Question: I have a plot of spatial data that I display with imshow().
I need to be able to overlay the crystal lattice that produced the data. I have a png
file of the lattice that loads as a black and white image.The parts of this image I want to
overlay are the black lines that are the lattice and not see the white background between the lines.
I'm thinking that I need to set the alphas for each background ( white ) pixel to transparent (0 ? ).
I'm so new to this that I don't really know how to ask this question.
EDIT:
'''
import matplotlib.pyplot as plt
import numpy as np
lattice = plt.imread('path')
im = plt.imshow(data[0,:,:],vmin=v_min,vmax=v_max,extent=(0,32,0,32),interpolation='nearest',cmap='jet')
im2 = plt.imshow(lattice,extent=(0,32,0,32),cmap='gray')
#thinking of making a mask for the white background
mask = np.ma.masked_where( lattice < 1,lattice ) #confusion here b/c even tho theimage is gray scale in8, 0-255, the numpy array lattice 0-1.0 floats...?
'''

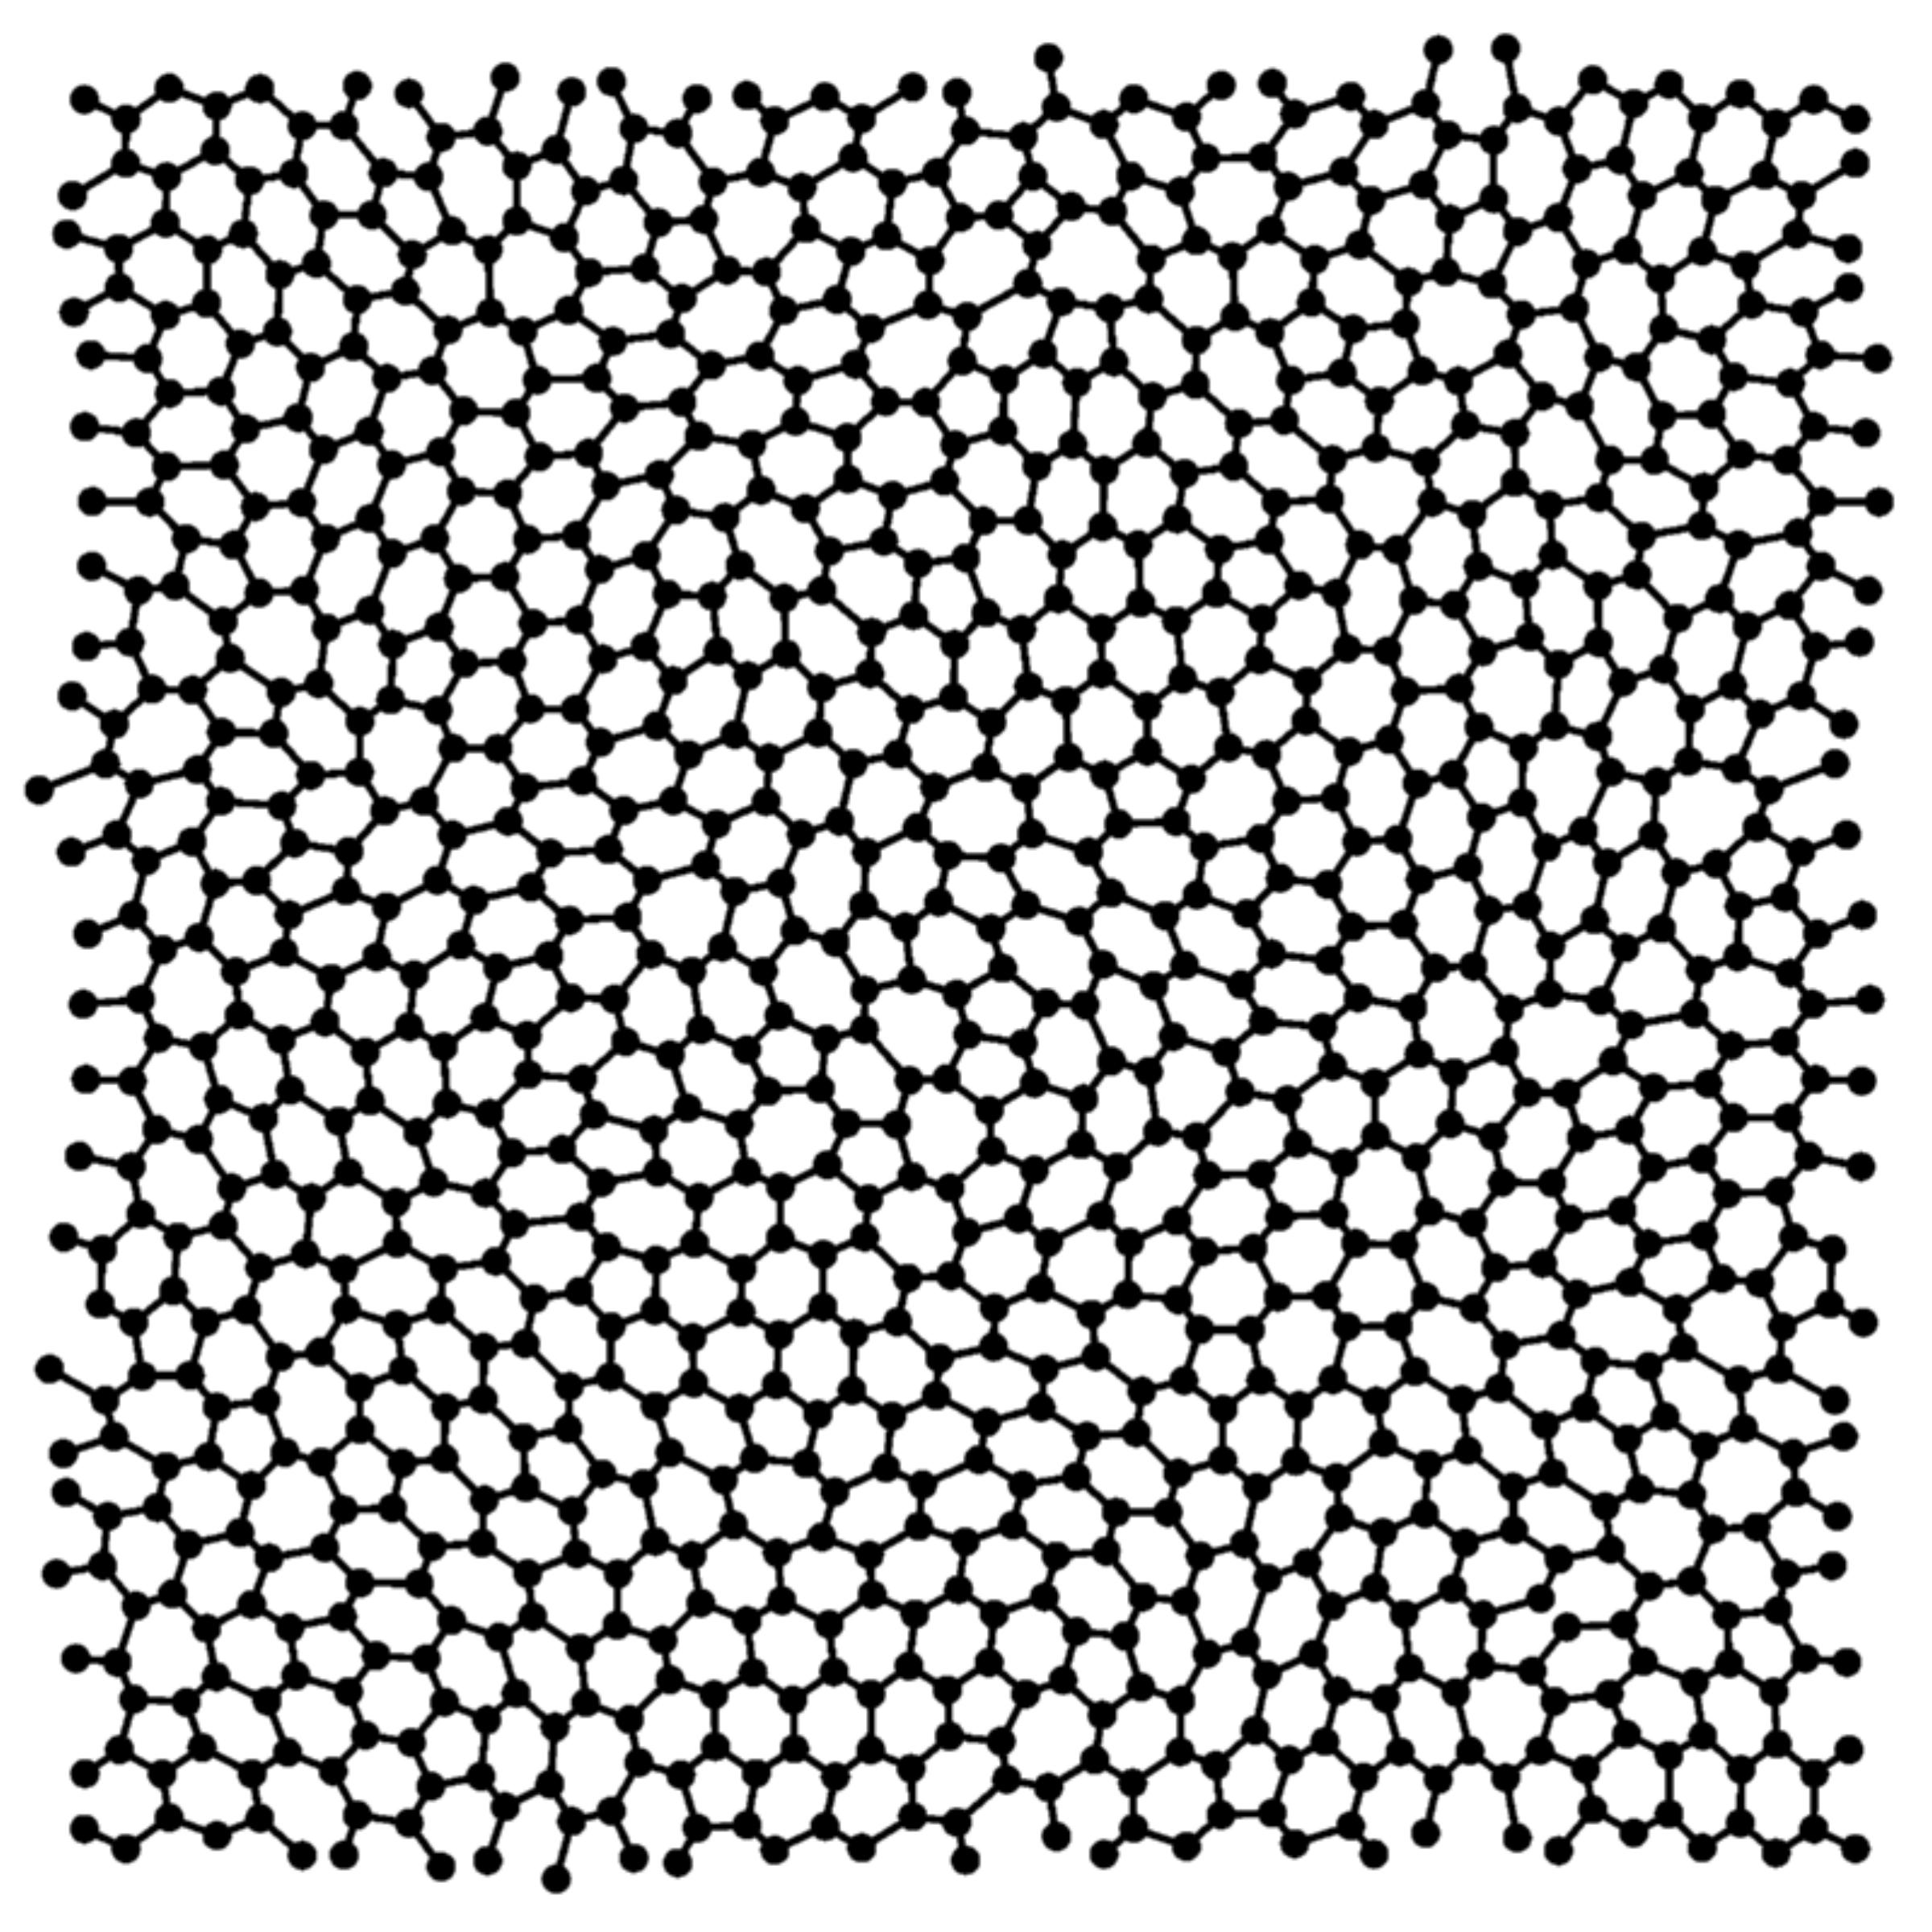
Answer: With out your data, I can't test this, but something like
'''
import matplotlib.pyplot as plt
import numpy as np
import copy
my_cmap = copy.copy(plt.cm.get_cmap('gray')) # get a copy of the gray color map
my_cmap.set_bad(alpha=0) # set how the colormap handles 'bad' values
lattice = plt.imread('path')
im = plt.imshow(data[0,:,:],vmin=v_min,vmax=v_max,extent=(0,32,0,32),interpolation='nearest',cmap='jet')
lattice[lattice< thresh] = np.nan # insert 'bad' values into your lattice (the white)
im2 = plt.imshow(lattice,extent=(0,32,0,32),cmap=my_cmap)
'''
Alternately, you can hand 'imshow' a NxMx4 'np.array' of RBGA values, that way you don't have to muck with the color map
'''
im2 = np.zeros(lattice.shape + (4,))
im2[:, :, 3] = lattice # assuming lattice is already a bool array
imshow(im2)
'''